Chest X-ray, PA view. Patient: 41 years old, sex F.
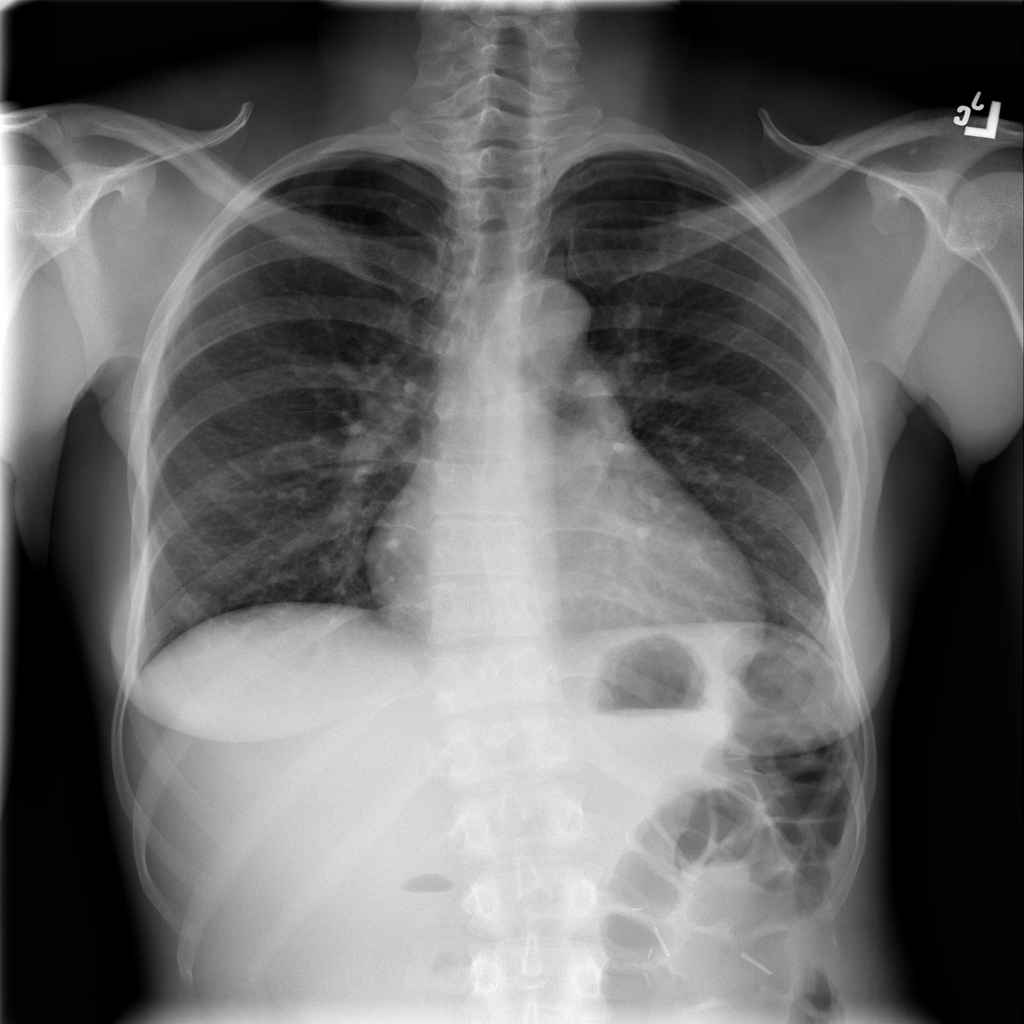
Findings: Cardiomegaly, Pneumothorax